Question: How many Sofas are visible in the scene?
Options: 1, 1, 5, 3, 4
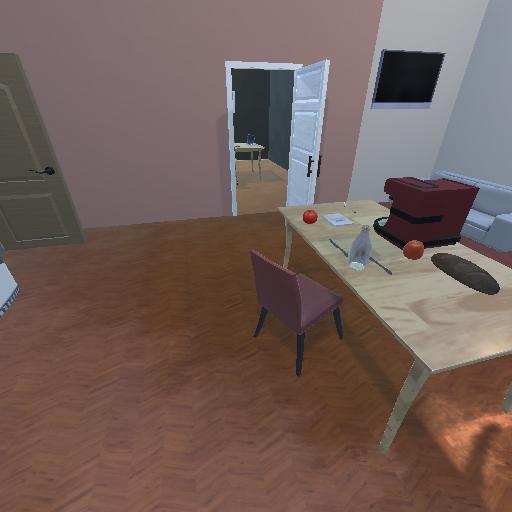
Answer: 1